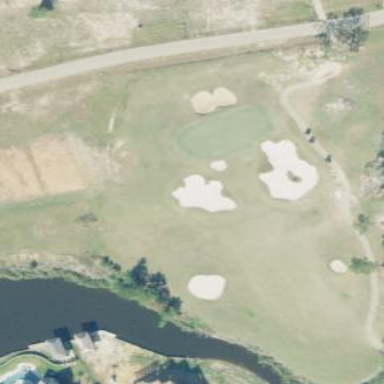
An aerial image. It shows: Water hazard in golf course. The hazard is natural water feature.